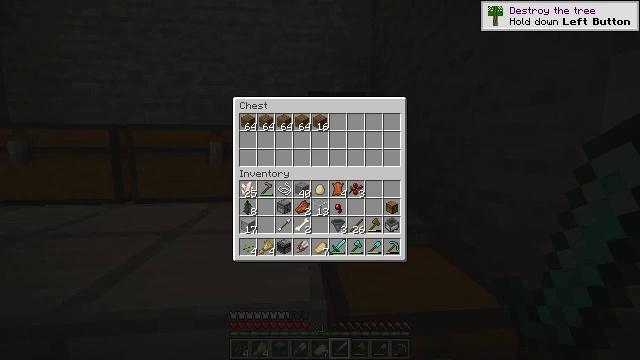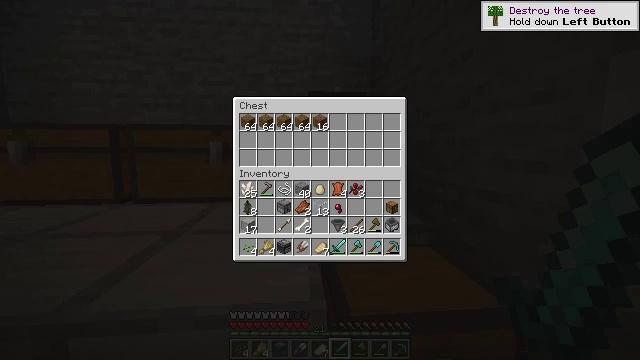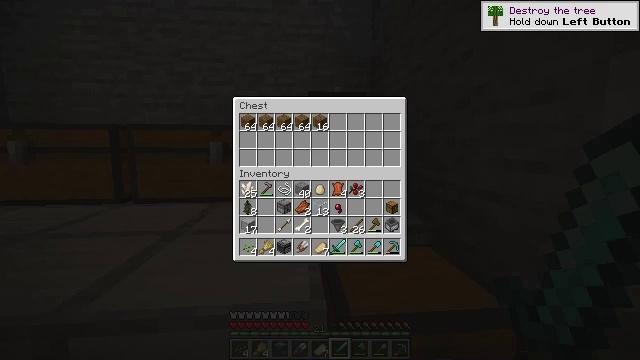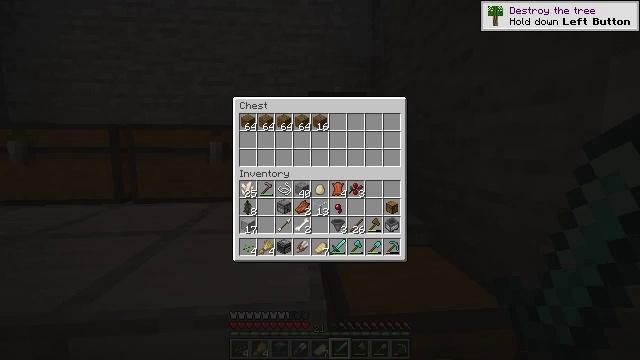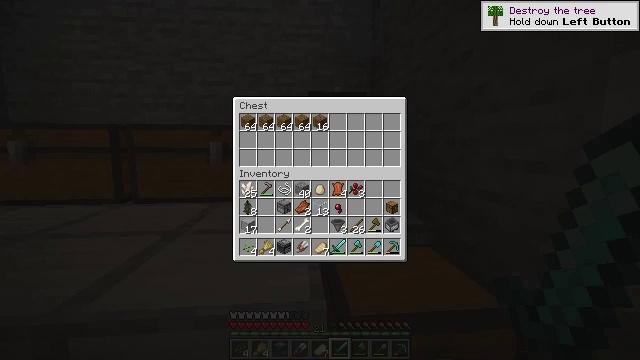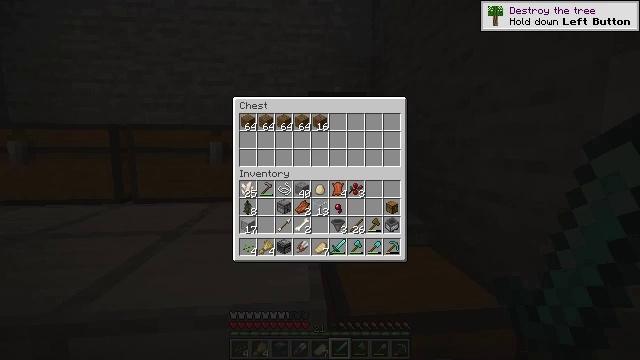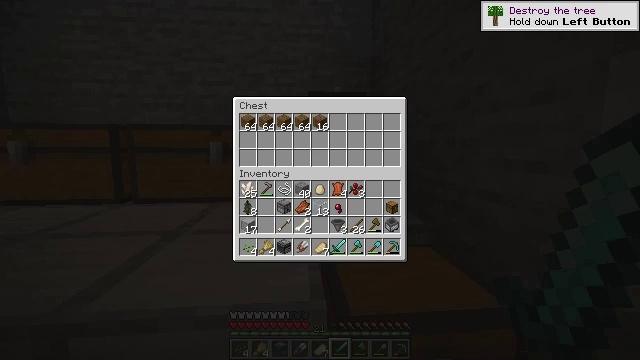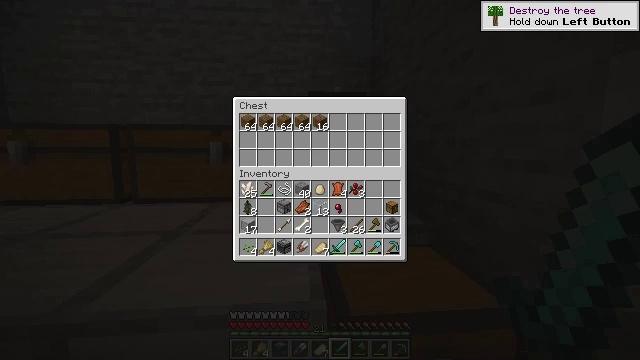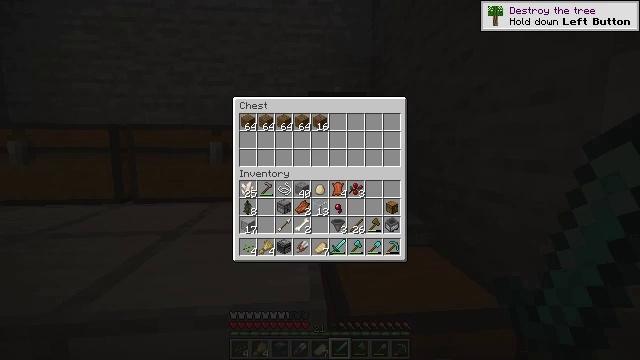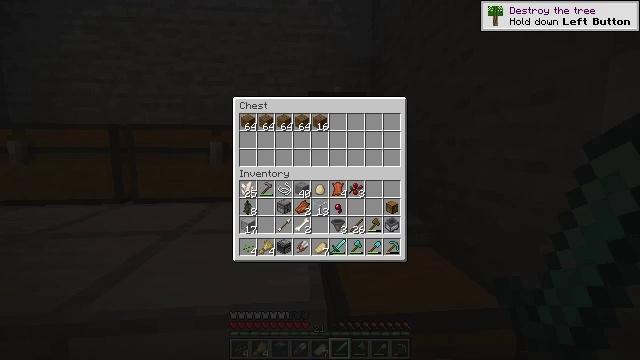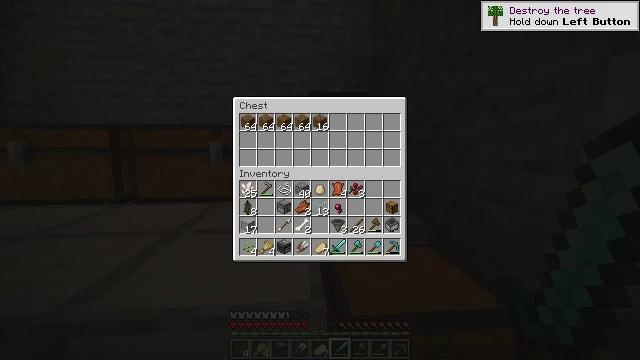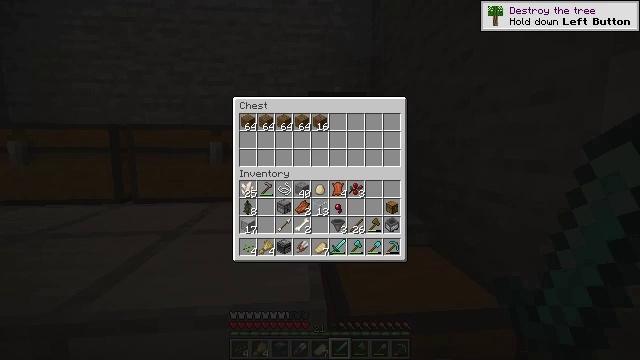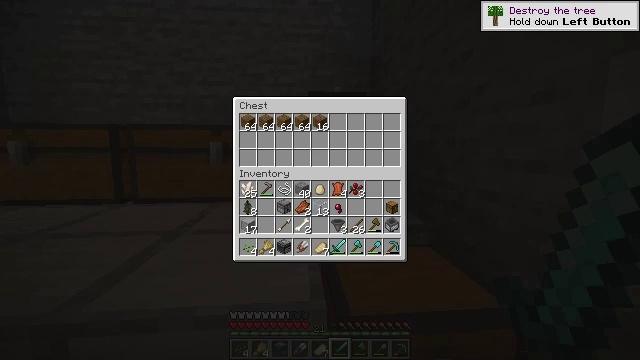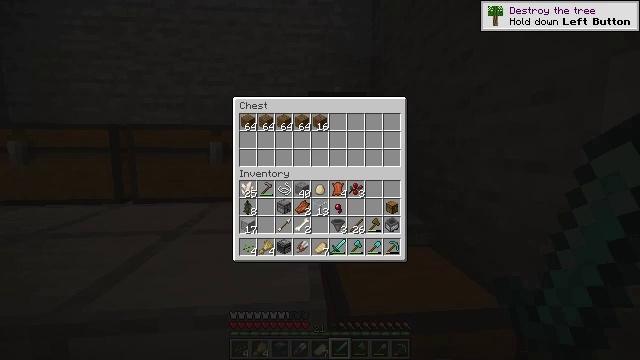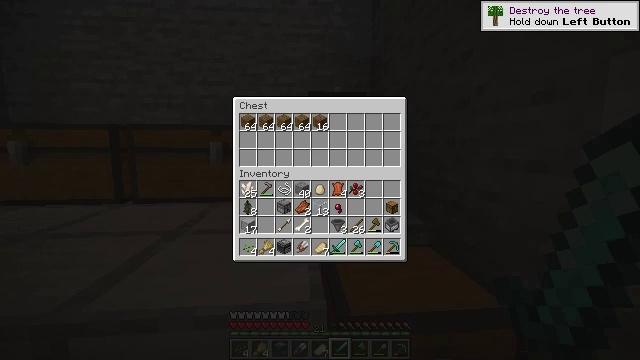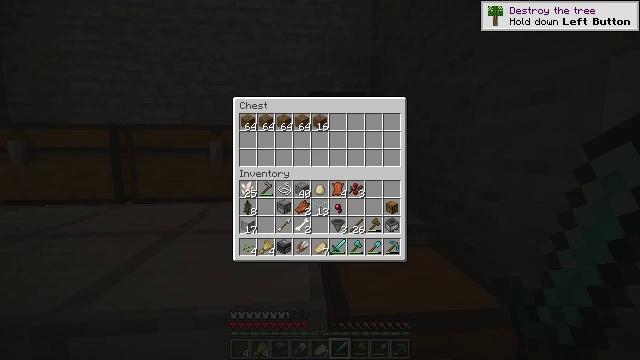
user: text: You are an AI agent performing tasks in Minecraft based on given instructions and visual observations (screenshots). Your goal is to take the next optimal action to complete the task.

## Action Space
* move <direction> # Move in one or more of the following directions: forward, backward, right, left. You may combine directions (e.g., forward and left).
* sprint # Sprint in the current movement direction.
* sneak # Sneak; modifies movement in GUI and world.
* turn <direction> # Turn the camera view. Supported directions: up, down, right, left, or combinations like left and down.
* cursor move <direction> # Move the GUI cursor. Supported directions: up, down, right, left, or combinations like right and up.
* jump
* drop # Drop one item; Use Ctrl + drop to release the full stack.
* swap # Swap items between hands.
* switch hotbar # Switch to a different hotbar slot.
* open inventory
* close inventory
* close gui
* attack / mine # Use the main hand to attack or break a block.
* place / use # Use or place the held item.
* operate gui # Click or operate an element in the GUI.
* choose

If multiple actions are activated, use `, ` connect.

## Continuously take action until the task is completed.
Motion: motion action
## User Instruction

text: craft item air
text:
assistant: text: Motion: no_op
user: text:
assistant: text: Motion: no_op
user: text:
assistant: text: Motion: no_op
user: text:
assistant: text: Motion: no_op
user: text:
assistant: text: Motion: no_op
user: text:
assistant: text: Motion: no_op
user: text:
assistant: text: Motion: no_op
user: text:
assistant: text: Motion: no_op
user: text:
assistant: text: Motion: no_op
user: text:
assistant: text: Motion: no_op
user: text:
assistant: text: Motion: no_op
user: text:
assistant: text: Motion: no_op
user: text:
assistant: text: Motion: no_op
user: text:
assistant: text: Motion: no_op
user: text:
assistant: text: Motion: no_op
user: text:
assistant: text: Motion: no_op
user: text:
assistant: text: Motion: no_op
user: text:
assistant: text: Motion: no_op
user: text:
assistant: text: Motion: no_op
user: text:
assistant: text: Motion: no_op
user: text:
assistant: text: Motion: no_op
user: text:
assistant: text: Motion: no_op
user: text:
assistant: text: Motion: no_op
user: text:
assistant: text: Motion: no_op
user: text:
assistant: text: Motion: no_op
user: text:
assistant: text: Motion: no_op
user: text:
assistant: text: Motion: no_op
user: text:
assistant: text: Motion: no_op
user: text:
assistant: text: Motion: no_op
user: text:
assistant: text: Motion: no_op